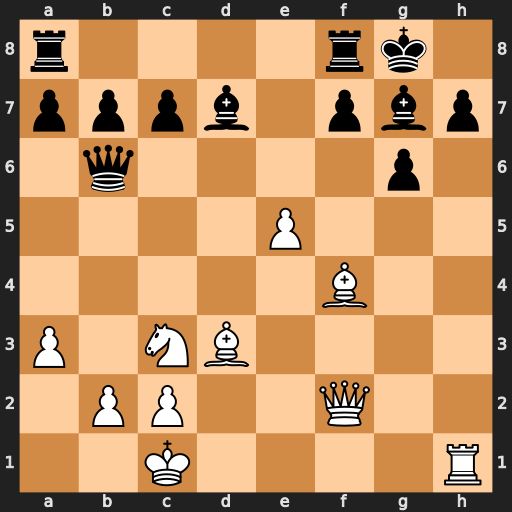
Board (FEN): r4rk1/pppb1pbp/1q4p1/4P3/5B2/P1NB4/1PP2Q2/2K4R
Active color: w
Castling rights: -
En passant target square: -
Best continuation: Qh4 h5 Nd5 Rfe8 Nxb6